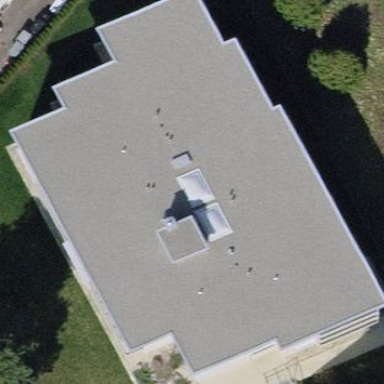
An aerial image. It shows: Building with flat brown roof.